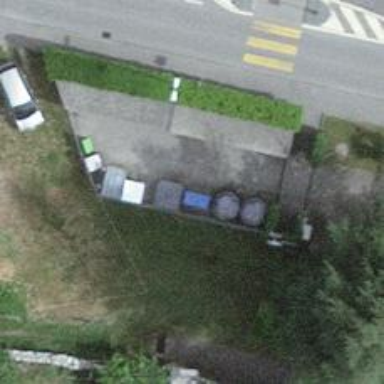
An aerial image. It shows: Recycling container for recycling.